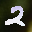
Label: 2